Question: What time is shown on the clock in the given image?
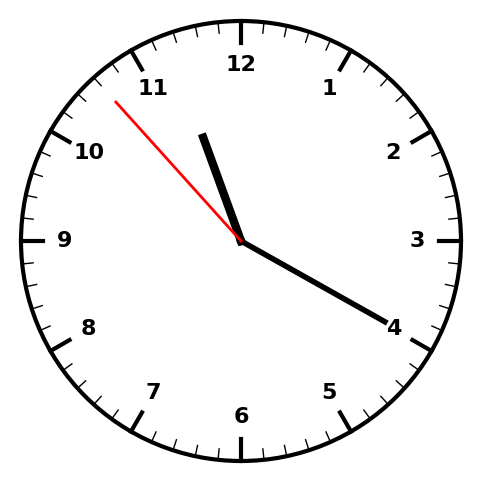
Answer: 11:19:53